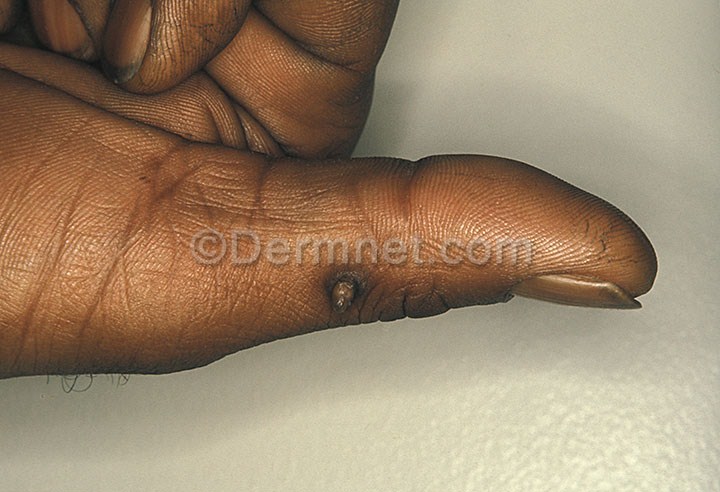
Disease: Seborrheic Keratoses and other Benign Tumors